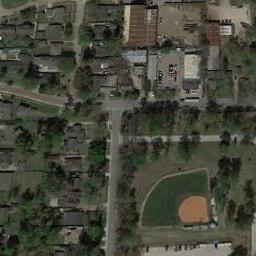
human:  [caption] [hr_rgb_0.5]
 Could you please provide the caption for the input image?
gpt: A baseball diamond on the lawn with some trees and the residential area around it .

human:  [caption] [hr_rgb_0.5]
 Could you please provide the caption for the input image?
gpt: A baseball diamond is in the middle of grass surrounded by many buildings and trees .

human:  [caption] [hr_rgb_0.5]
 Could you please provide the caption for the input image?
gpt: There is a white house on the edge of the baseball field .

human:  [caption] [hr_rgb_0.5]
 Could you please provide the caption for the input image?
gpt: There is a baseball diamond in the wasteland along the roads with several houses .

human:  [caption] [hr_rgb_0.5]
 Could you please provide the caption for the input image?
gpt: Many buildings are next to  the  baseball diamond .